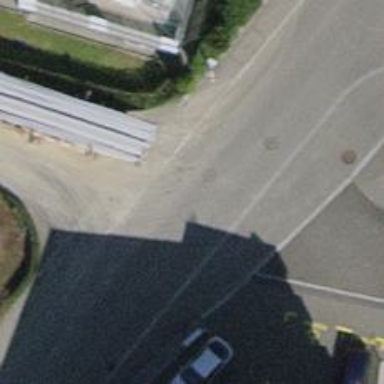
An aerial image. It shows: Residential road with asphalt surface. There are separate sidewalks on both sides.